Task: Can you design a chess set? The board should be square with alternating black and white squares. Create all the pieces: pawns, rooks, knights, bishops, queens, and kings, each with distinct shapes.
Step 5086:
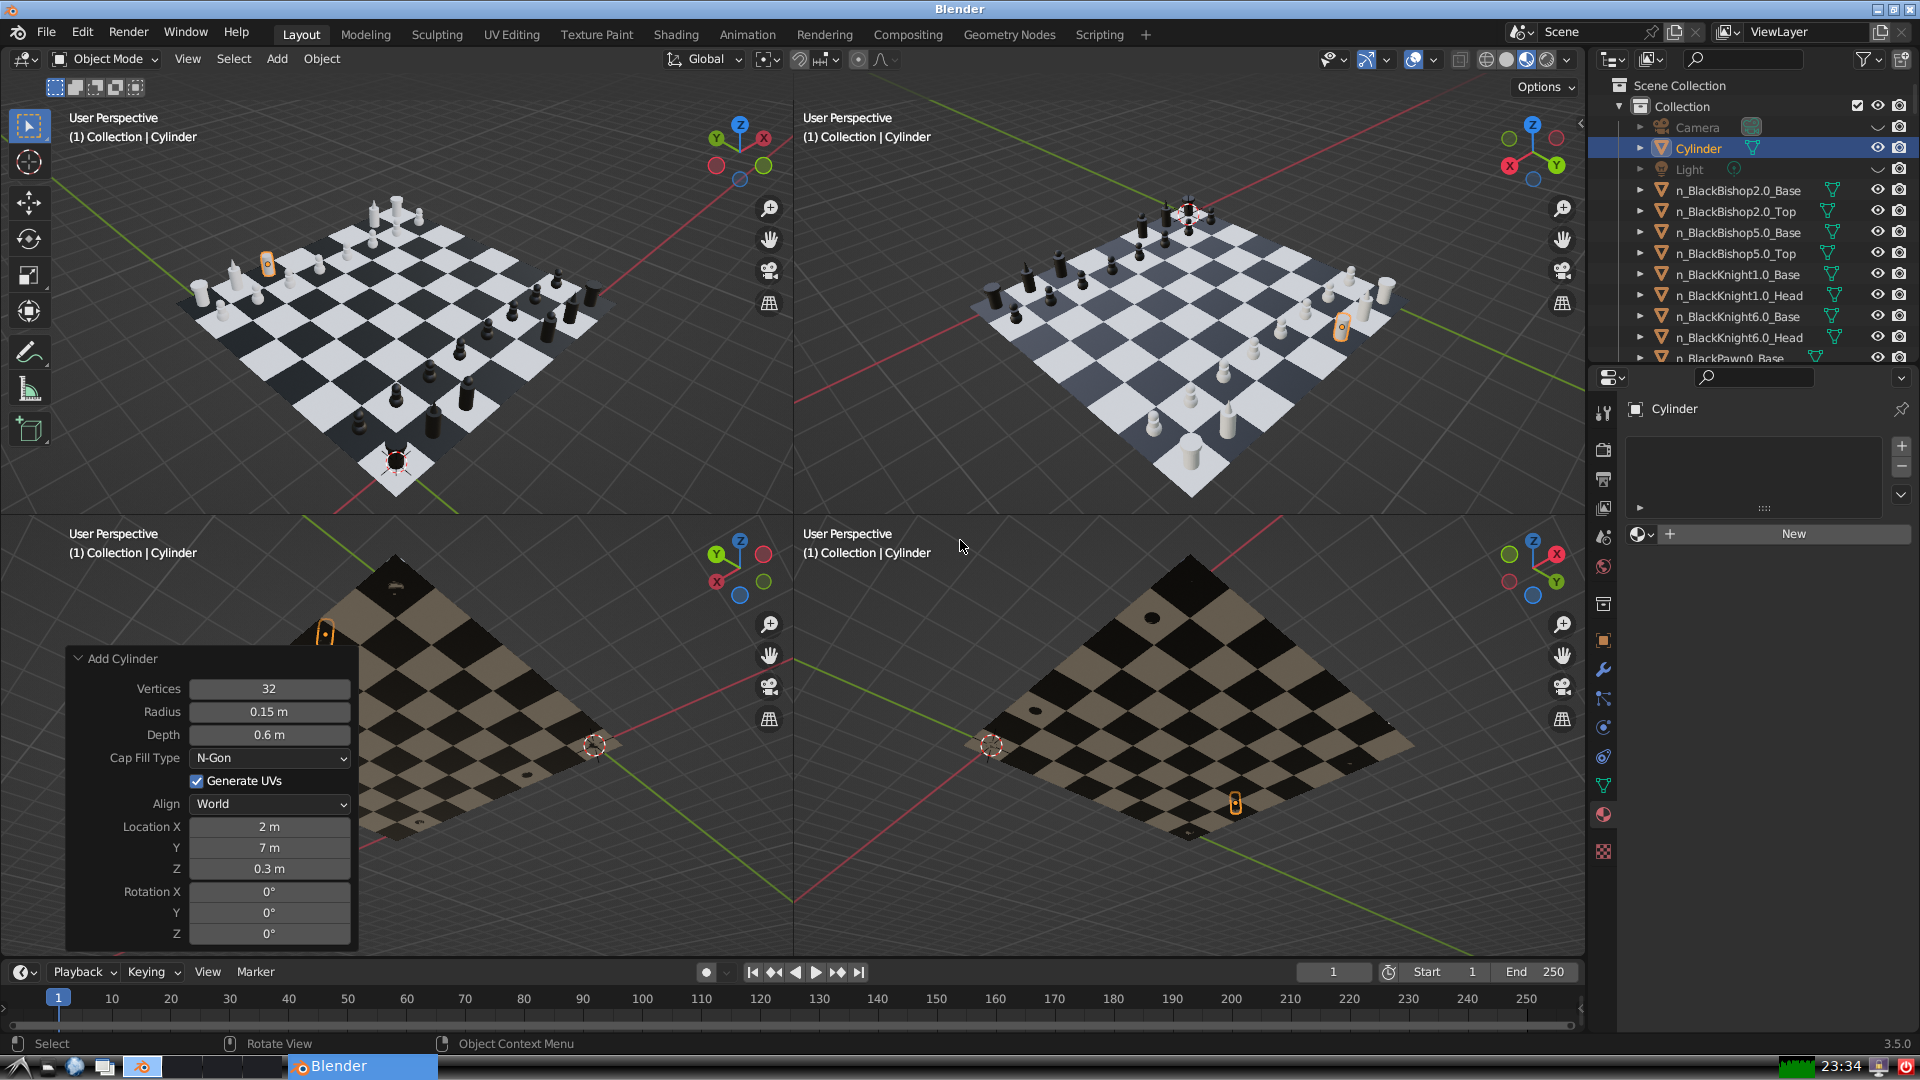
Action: {"mouse_move": [1608, 631]}